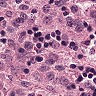
Metastatic tissue present: no